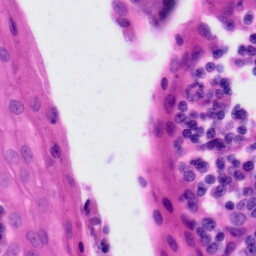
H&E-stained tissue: Tonsil